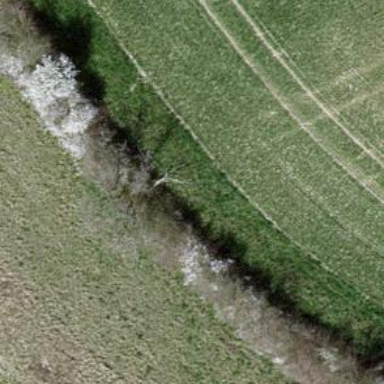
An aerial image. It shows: Hedge barrier.